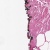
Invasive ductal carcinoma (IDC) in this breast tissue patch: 0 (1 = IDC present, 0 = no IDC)